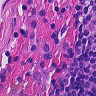
Metastatic tissue present: no